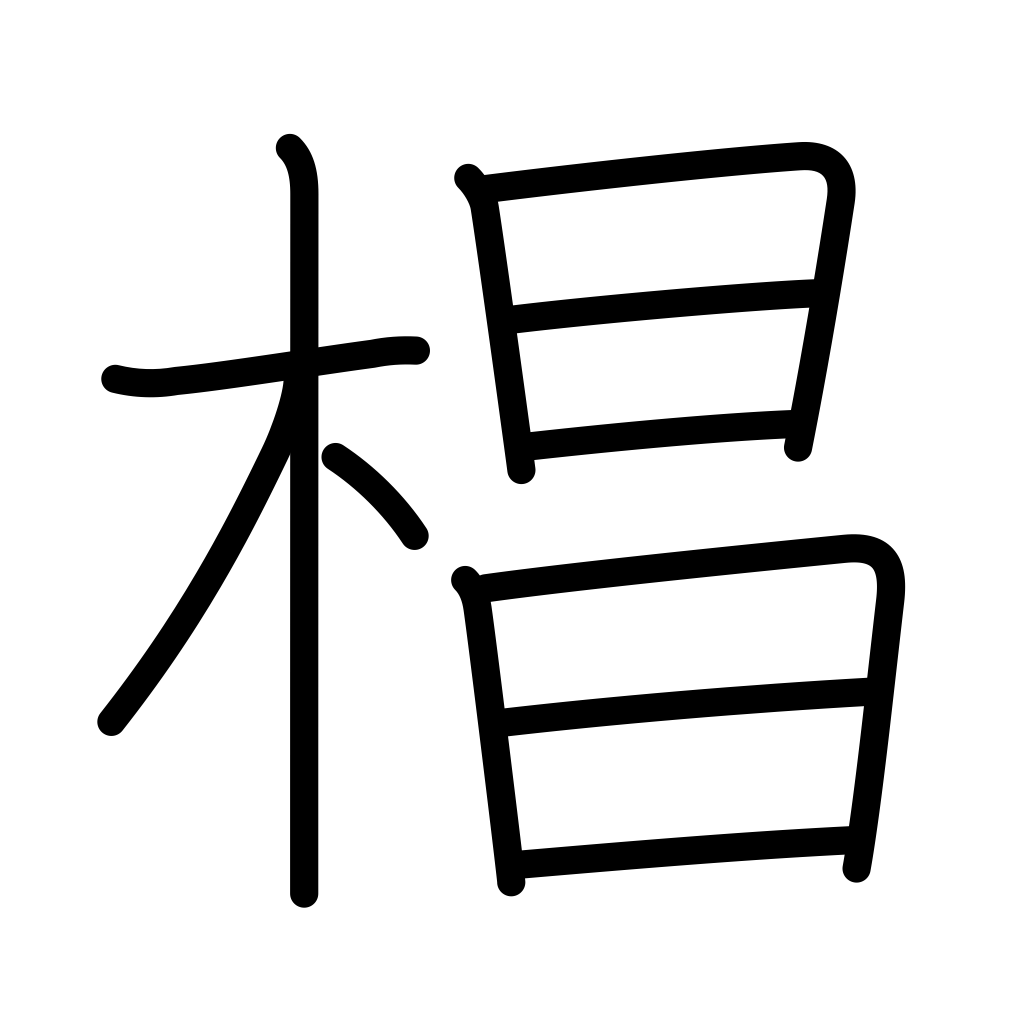
Meaning: Japanese cedar, cryptomeria